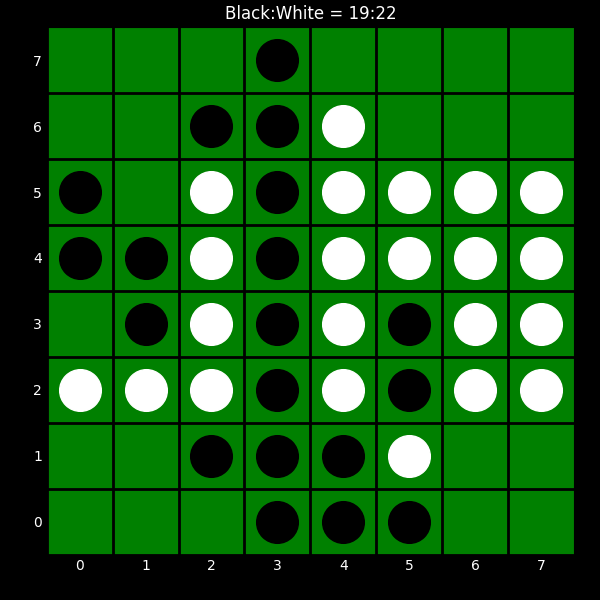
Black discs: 19
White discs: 22